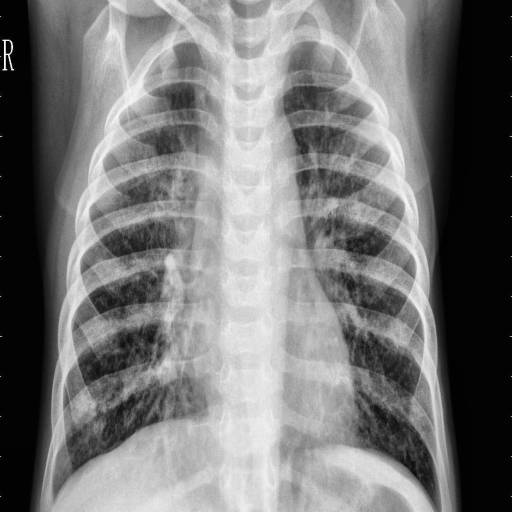
Finding: PNEUMONIA